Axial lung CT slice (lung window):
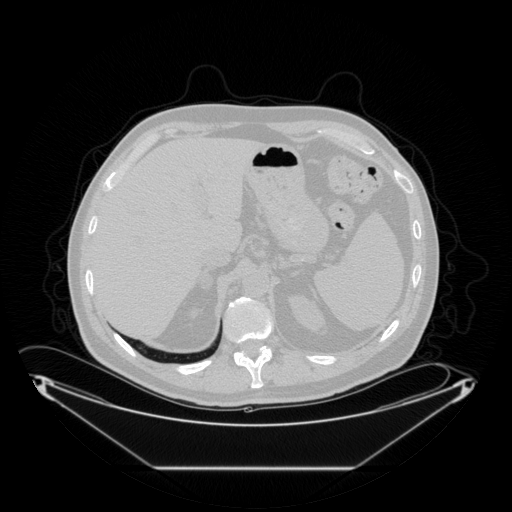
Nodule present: no